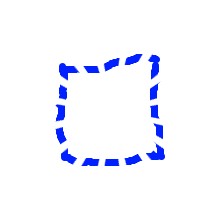
Shape: square